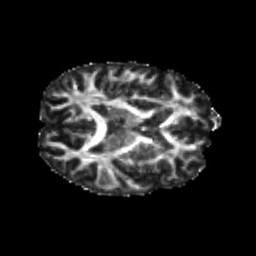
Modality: FA
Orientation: axial
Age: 25
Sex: male
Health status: healthy
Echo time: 0.074 s